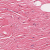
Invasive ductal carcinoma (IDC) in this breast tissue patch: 0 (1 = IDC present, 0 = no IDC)